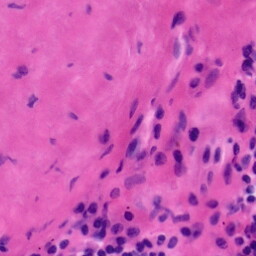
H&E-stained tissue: Tonsil